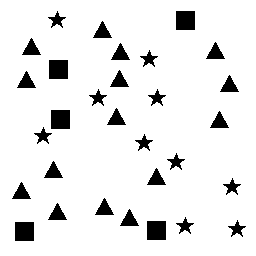
Squares: 5
Triangles: 15
Stars: 10
Total shapes: 30